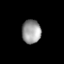
Tissue: lung
Cell type: T cells
Senescence score: 0.2207
Nuclear area (px): 445
Mean DAPI intensity: 152.121